Interaction volume radius: 10 \u00c5
Interaction volume height: 10 \u00c5
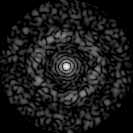
Disorder parameter: 0.8127